Question: '''
<script type="text/javascript">
var a = new Array();
function obj(type, value) {
this.type = type;
this.value = value;
this.toStr = toStr
}
function toStr() {
if (this.type == "select") {
var temp = "";
var arr = this.value.split("/");
for (i = 0; i < arr.length; i++) {
temp += "<option>" + arr[i] + "</option>"
}
return "<select>" + temp + "</select><br>";
} else
return "<input type = '" + this.type + "' value = '" + this.value + "'><br>";
}
function addObj(type) {
var sel = parent.frames["left"].document.form1.q.value;
for (i = 0; i < sel; i++)
a[a.length] = new obj(type,
parent.frames["left"].document.form1.caption_text.value,
a.length);
paint();
parent.frames["left"].document.form1.caption_text.value = "";
}
function paint() {
parent.frames["right"].document.open()
for (i = 0; i < a.length; i++)
parent.frames["right"].document.writeln(a[i].toStr())
parent.frames["right"].document.close()
}
</script>
<form name=form1>
<table>
<tr>
<td><input type="button" style="width: 150px" value="Add Button" onClick="addObj('button')"><br />
<input type="button" style="width: 150px" value="Add TexBox" onClick="addObj('text')" /><br />
<input type="button" style="width: 150px" value="Add Select" onClick="addObj('select')" /></td>
<td>Text : <br /> Number of adding elements:<br /></td>
<td><input type="text" name="caption_text" style="width: 150px"> <br /> <select
NAME=q size=1 style="width: 150px">
<option selected value="1">1</option>
<option value="2">2</option>
<option value="3">3</option>
<option value="4">4</option>
<option value="5">5</option>
</select></td>
</tr>
</table>
</FORM>
'''

Code is corrupting when creating select elements.
What's wrong with this code?
Thanks in advance.
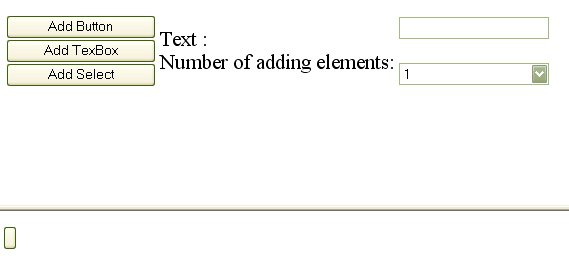
Answer: Your 'i' variables are missing a 'var' declaration. All loops use the same counter, which means that nested loops will break horribly. My suggestion:
'''
var a = [];
function FormElement(type, value) {
this.type = type;
this.value = value;
}
FormElement.prototype.toString = function toStr(){
if (this.type == "select") {
var arr = this.value.split("/");
for (var i = 0; i < arr.length; i++) {
arr[i] = "<option>" + arr[i] + "</option>"
}
return "<select>" + arr.join("") + "</select><br />";
} else
return "<input type = '" + this.type + "' value = '" + this.value + "' /><br />";
};
function addObj(type) {
var form = parent.frames["left"].document.form1;
var sel = form.q.value;
for (var i = 0; i < sel; i++)
a.push(new FormElement(type, form.caption_text.value);
paint();
form.caption_text.value = "";
}
function paint() {
var doc = parent.frames["right"].document;
doc.open();
doc.write(a.join("
"));
doc.close();
}
'''